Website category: sports
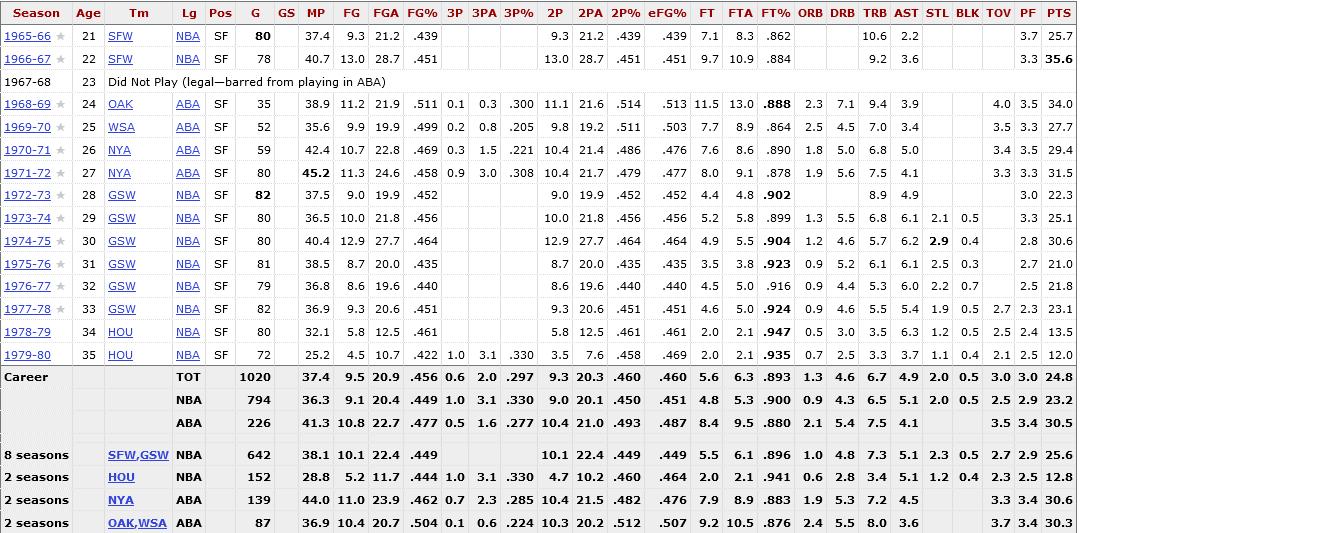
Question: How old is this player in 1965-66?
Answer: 21

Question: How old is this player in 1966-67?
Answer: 22

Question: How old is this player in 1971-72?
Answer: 27

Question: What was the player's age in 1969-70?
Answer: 25

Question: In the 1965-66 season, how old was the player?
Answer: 21

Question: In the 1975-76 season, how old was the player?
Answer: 31

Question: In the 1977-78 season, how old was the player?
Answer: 33

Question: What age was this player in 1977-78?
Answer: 33

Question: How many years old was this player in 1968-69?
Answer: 24

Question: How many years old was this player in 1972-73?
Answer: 28

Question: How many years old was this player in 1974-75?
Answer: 30

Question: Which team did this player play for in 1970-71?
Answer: NYA

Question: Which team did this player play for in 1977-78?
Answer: GSW

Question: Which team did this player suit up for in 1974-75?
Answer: GSW

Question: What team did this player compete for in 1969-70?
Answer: WSA

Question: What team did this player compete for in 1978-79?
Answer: HOU

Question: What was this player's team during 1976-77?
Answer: GSW

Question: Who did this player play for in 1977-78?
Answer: GSW

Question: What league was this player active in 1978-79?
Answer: NBA

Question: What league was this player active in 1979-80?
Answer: NBA

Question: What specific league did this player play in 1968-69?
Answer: ABA

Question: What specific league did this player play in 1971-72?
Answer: ABA

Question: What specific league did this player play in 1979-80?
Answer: NBA

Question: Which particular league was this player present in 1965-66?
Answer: NBA

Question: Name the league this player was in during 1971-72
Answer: ABA

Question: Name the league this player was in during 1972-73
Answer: NBA

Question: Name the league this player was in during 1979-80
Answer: NBA